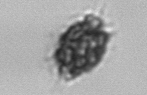
Label: Dictyocha